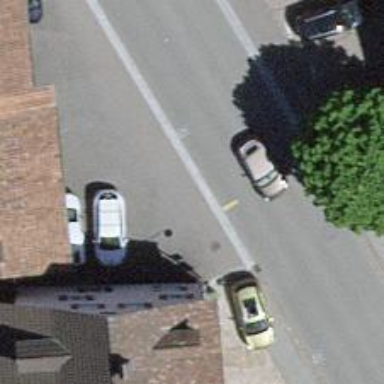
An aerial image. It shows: Bus stop with platform for public transport.